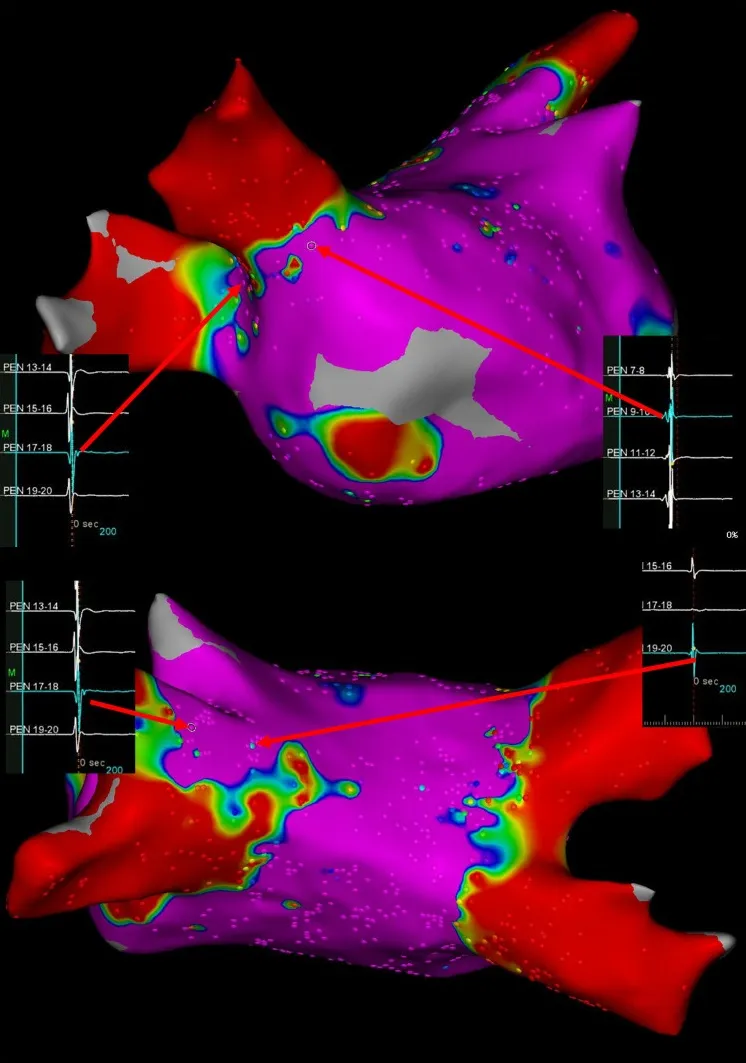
Ultra-high-density bipolar voltage maps and visualization of gaps at time of re-do procedure. Arrows depict the potential of pulmonary vein antrum. Color coding magenta is bipolar voltage >0.5 mV and red is bipolar voltage <0.1 mV.
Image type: electrography (emg)